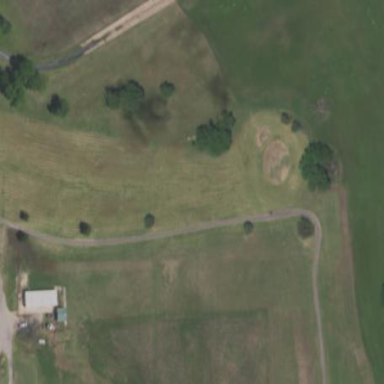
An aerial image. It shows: Scenic golf fairway.